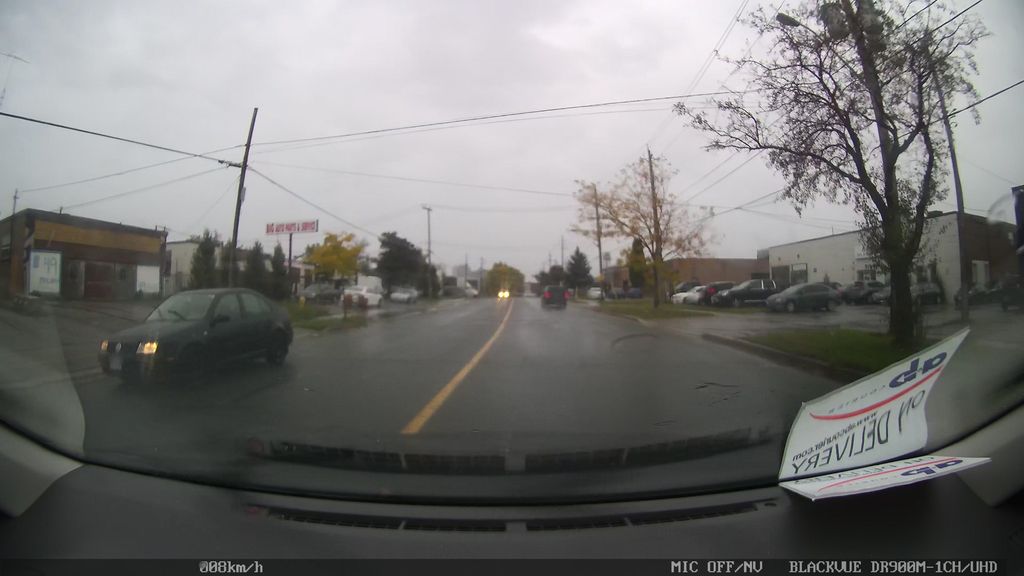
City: toronto